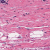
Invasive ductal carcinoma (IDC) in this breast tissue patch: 0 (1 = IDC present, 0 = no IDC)